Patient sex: M
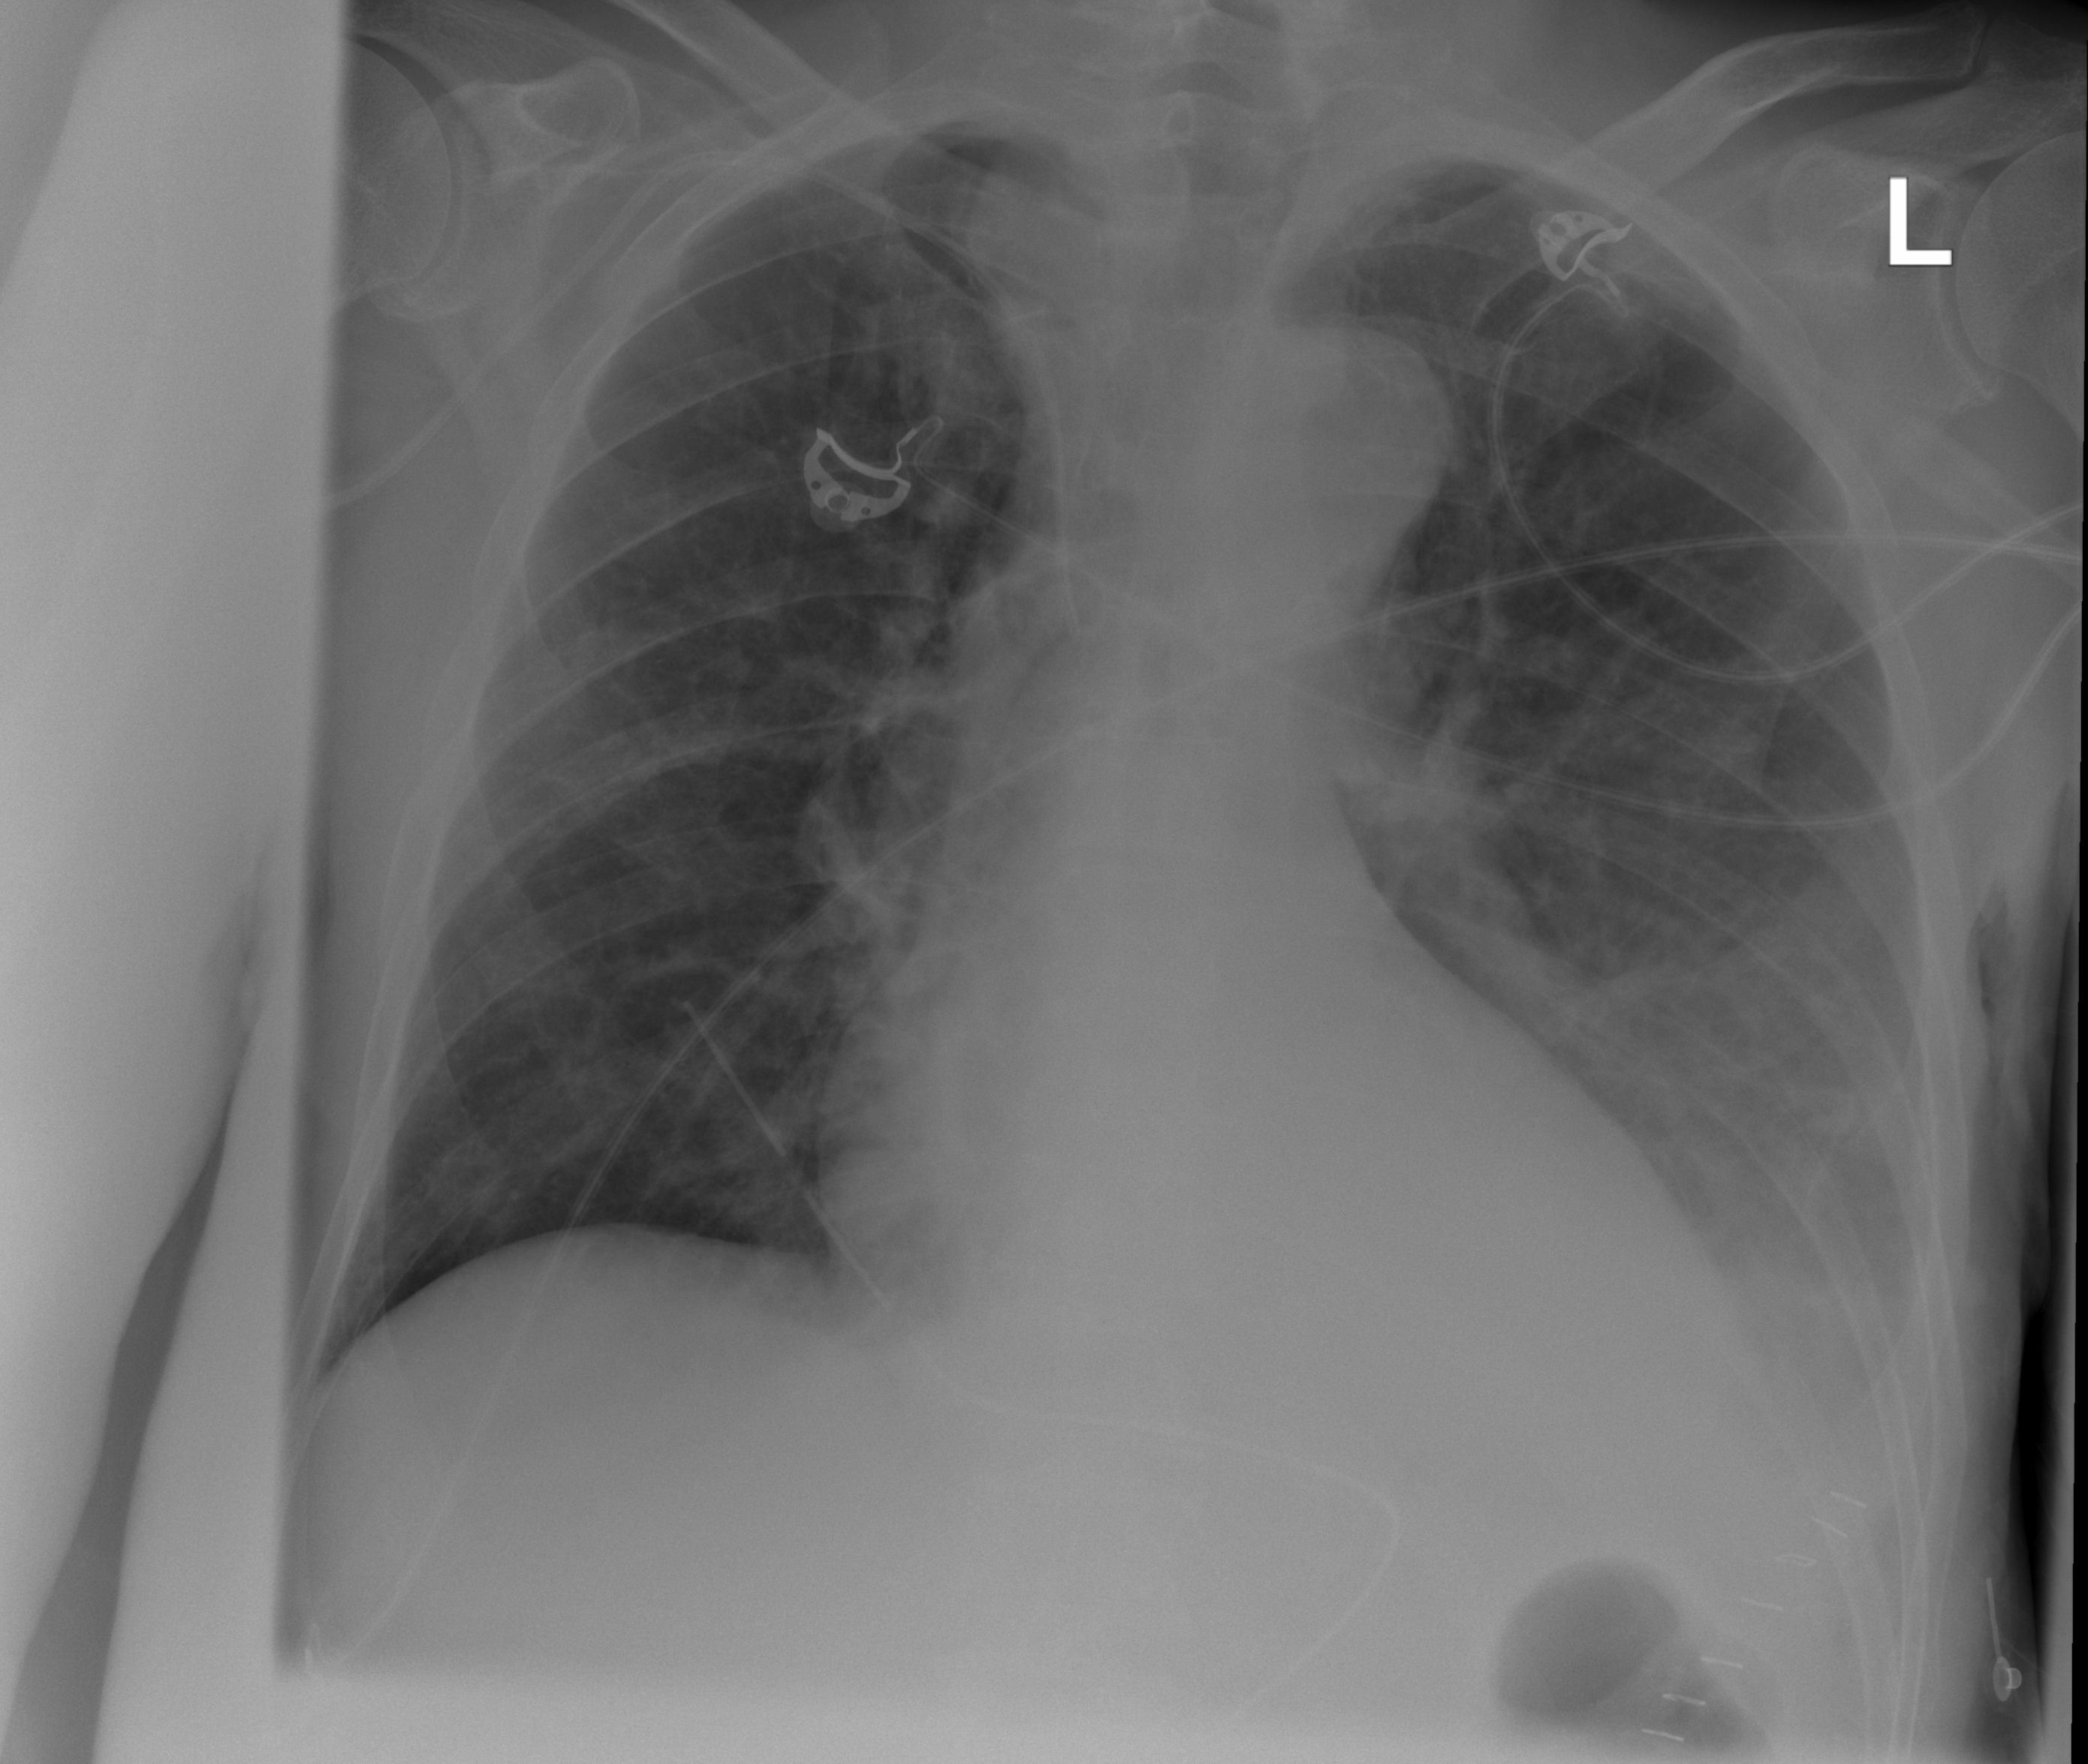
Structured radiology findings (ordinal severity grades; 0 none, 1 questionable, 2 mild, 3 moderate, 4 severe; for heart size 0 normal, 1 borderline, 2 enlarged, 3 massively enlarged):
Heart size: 2
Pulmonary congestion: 0
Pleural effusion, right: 0
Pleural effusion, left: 2
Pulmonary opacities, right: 0
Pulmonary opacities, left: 1
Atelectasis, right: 0
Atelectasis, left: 2